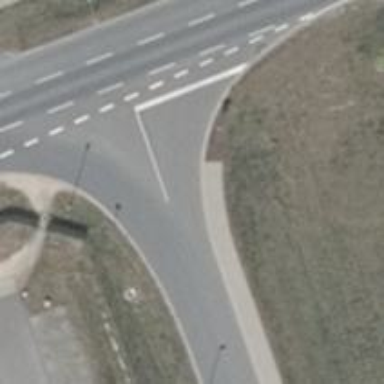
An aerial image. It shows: Sidewalk along the footway.